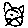
Label: cat